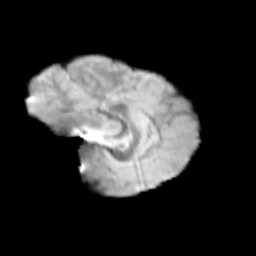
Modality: T2w
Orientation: sagittal
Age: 12
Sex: female
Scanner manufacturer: siemens
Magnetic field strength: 3 T
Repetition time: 3.8 s
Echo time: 0.07 s